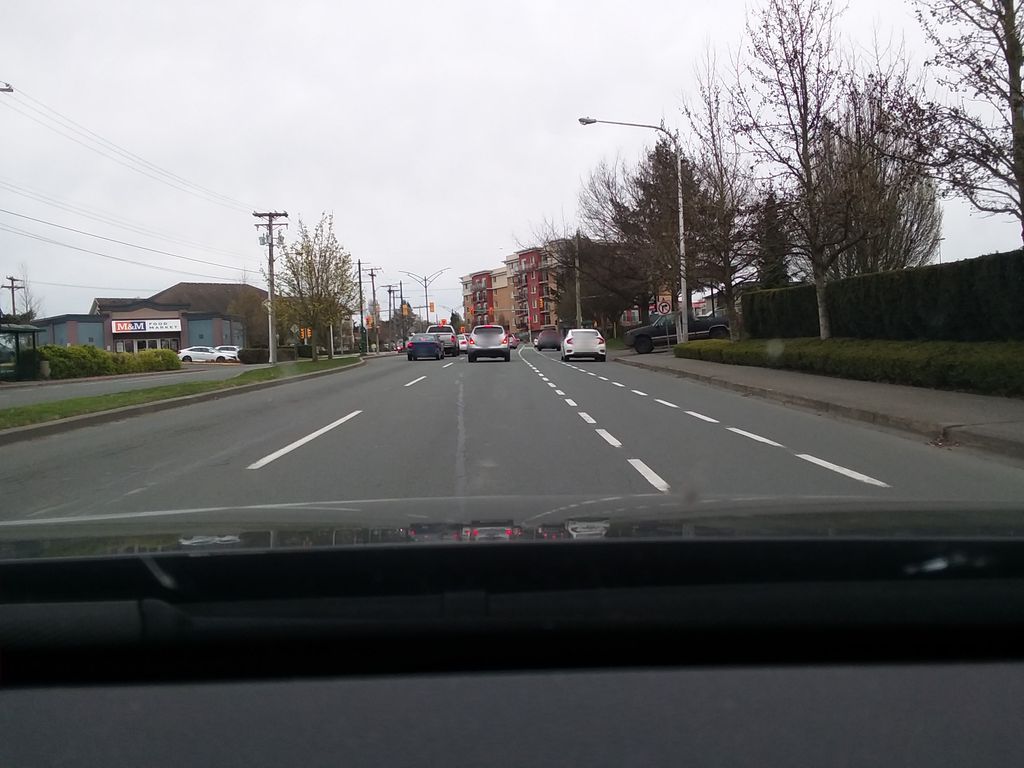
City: victoria